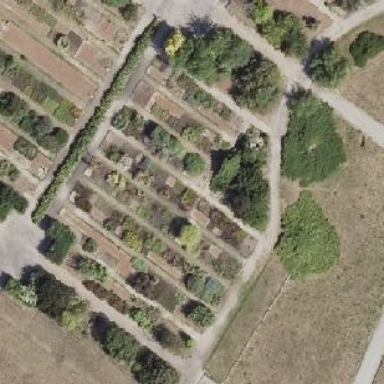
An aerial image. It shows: Flowerbed that is used for landscaping or gardening purposes.